Question: I have created a maven project in IntelliJ with three class files:
'''
package mavenKris;
import org.apache.hadoop.io.Text;
import org.apache.hadoop.mapreduce.Mapper;
import java.io.IOException;
import java.util.StringTokenizer;
/**
* Created with IntelliJ IDEA.
* User: kshk
* Date: 11/27/13
* Time: 2:27 PM
* To change this template use File | Settings | File Templates.
*/
public class WordMapper extends Mapper<Text,Text,Text,Text> {
private Text word = new Text();
public void map(Text key, Text value, Context context) throws IOException, InterruptedException
{
StringTokenizer itr = new StringTokenizer(value.toString(),",");
while (itr.hasMoreTokens())
{
word.set(itr.nextToken());
context.write(key, word);
}
}
}
'''
and
'''
package mavenKris;
import org.apache.hadoop.io.Text;
import org.apache.hadoop.mapreduce.Reducer;
import java.io.IOException;
/**
* Created with IntelliJ IDEA.
* User: kshk
* Date: 11/27/13
* Time: 2:29 PM
* To change this template use File | Settings | File Templates.
*/
public class AllTranslationsReducer extends Reducer<Text, Text, Text, Text> {
private Text result = new Text();
@Override
protected void reduce(Text key, Iterable<Text> values, Context context) throws IOException, InterruptedException {
String translations = "";
for (Text val : values) {
translations += "|" + val.toString();
}
result.set(translations);
context.write(key, result);
}
}
'''
and main...
'''
package mavenKris;
import org.apache.hadoop.conf.Configuration;
import org.apache.hadoop.fs.Path;
import org.apache.hadoop.io.Text;
import org.apache.hadoop.mapreduce.Job;
import org.apache.hadoop.mapreduce.lib.input.FileInputFormat;
import org.apache.hadoop.mapreduce.lib.input.KeyValueTextInputFormat;
import org.apache.hadoop.mapreduce.lib.output.FileOutputFormat;
import org.apache.hadoop.mapreduce.lib.output.TextOutputFormat;
import java.io.IOException;
/**
* Created with IntelliJ IDEA.
* User: kshk
* Date: 11/27/13
* Time: 2:30 PM
* To change this template use File | Settings | File Templates.
*/
public class Dictionary {
public static void main(String[] args) throws Exception
{
Configuration conf = new Configuration();
Job job = new Job(conf, "dictionary");
job.setJarByClass(Dictionary.class);
job.setMapperClass(WordMapper.class);
job.setReducerClass(AllTranslationsReducer.class);
job.setOutputKeyClass(Text.class);
job.setOutputValueClass(Text.class);
job.setMapOutputKeyClass(Text.class);
job.setMapOutputValueClass(Text.class);
job.setInputFormatClass(KeyValueTextInputFormat.class);
job.setOutputFormatClass(TextOutputFormat.class);
FileInputFormat.addInputPath(job, new Path(args[0]));
FileOutputFormat.setOutputPath(job, new Path(args[1]));
boolean result = job.waitForCompletion(true);
System.exit(result ? 0 : 1);
}
}
'''
and this is how the pom.xml looks like
'''
<project xmlns="http://maven.apache.org/POM/4.0.0" xmlns:xsi="http://www.w3.org/2001/XMLSchema-instance"
xsi:schemaLocation="http://maven.apache.org/POM/4.0.0 http://maven.apache.org/xsd/maven-4.0.0.xsd">
<modelVersion>4.0.0</modelVersion>
<groupId>mavenKris</groupId>
<artifactId>mavenKris</artifactId>
<version>1.0-SNAPSHOT</version>
<packaging>jar</packaging>
<name>mavenKris</name>
<url>http://maven.apache.org</url>
<repositories>
<repository>
<id>anorak-releases</id>
<url>http://ip-10-40-3-96.cloud.trendinglines.co.uk:8081/nexus/content/repositories/releases/</url>
<releases>
<enabled>true</enabled>
</releases>
<snapshots>
<enabled>false</enabled>
</snapshots>
</repository>
<repository>
<id>atlassian-releases</id>
<url>http://repository.opencastproject.org/nexus/content/repositories/atlassian/</url>
<releases>
<enabled>true</enabled>
</releases>
<snapshots>
<enabled>false</enabled>
</snapshots>
</repository>
<repository>
<id>central</id>
<name>Maven Central</name>
<url>http://repo1.maven.org/maven2/</url>
</repository>
</repositories>
<properties>
<project.build.sourceEncoding>UTF-8</project.build.sourceEncoding>
</properties>
<dependencies>
<dependency>
<groupId>junit</groupId>
<artifactId>junit</artifactId>
<version>3.8.1</version>
<scope>test</scope>
</dependency>
<dependency>
<groupId>org.apache.hadoop</groupId>
<artifactId>hadoop-core</artifactId>
<version>1.0.3-gphd-1.2.0.0</version>
<scope>provided</scope>
</dependency>
</dependencies>
</project>
'''
I am using greenplum distribution of hadoop, now..when i run the above project I get this error....
'''
/usr/java/jdk1.7.0_40/bin/java -Didea.launcher.port=7551 -Didea.launcher.bin.path=/home/kshk/Software/idea-IC-<PHONE>/bin -Dfile.encoding=UTF-8 -classpath /usr/java/jdk1.7.0_40/jre/lib/jce.jar:/usr/java/jdk1.7.0_40/jre/lib/management-agent.jar:/usr/java/jdk1.7.0_40/jre/lib/resources.jar:/usr/java/jdk1.7.0_40/jre/lib/jfr.jar:/usr/java/jdk1.7.0_40/jre/lib/jsse.jar:/usr/java/jdk1.7.0_40/jre/lib/rt.jar:/usr/java/jdk1.7.0_40/jre/lib/plugin.jar:/usr/java/jdk1.7.0_40/jre/lib/deploy.jar:/usr/java/jdk1.7.0_40/jre/lib/charsets.jar:/usr/java/jdk1.7.0_40/jre/lib/javaws.jar:/usr/java/jdk1.7.0_40/jre/lib/jfxrt.jar:/usr/java/jdk1.7.0_40/jre/lib/ext/zipfs.jar:/usr/java/jdk1.7.0_40/jre/lib/ext/localedata.jar:/usr/java/jdk1.7.0_40/jre/lib/ext/sunpkcs11.jar:/usr/java/jdk1.7.0_40/jre/lib/ext/sunec.jar:/usr/java/jdk1.7.0_40/jre/lib/ext/dnsns.jar:/usr/java/jdk1.7.0_40/jre/lib/ext/sunjce_provider.jar:/home/kshk/IdeaProjects/mavenKris/target/classes:/home/kshk/Software/idea-IC-<PHONE>/lib/idea_rt.jar com.intellij.rt.execution.application.AppMain mavenKris.Dictionary
Exception in thread "main" java.lang.NoClassDefFoundError: org/apache/hadoop/conf/Configuration
at mavenKris.Dictionary.main(Dictionary.java:24)
at sun.reflect.NativeMethodAccessorImpl.invoke0(Native Method)
at sun.reflect.NativeMethodAccessorImpl.invoke(NativeMethodAccessorImpl.java:57)
at sun.reflect.DelegatingMethodAccessorImpl.invoke(DelegatingMethodAccessorImpl.java:43)
at java.lang.reflect.Method.invoke(Method.java:606)
at com.intellij.rt.execution.application.AppMain.main(AppMain.java:120)
Caused by: java.lang.ClassNotFoundException: org.apache.hadoop.conf.Configuration
at java.net.URLClassLoader$1.run(URLClassLoader.java:366)
at java.net.URLClassLoader$1.run(URLClassLoader.java:355)
at java.security.AccessController.doPrivileged(Native Method)
at java.net.URLClassLoader.findClass(URLClassLoader.java:354)
at java.lang.ClassLoader.loadClass(ClassLoader.java:424)
at sun.misc.Launcher$AppClassLoader.loadClass(Launcher.java:308)
at java.lang.ClassLoader.loadClass(ClassLoader.java:357)
... 6 more
Process finished with exit code 1
'''
any ideas?
If i specify the path the class path from commandline it called the Dictionary class but gives error, so there must be some setting on my IDE which is not speciying the class path to hadoop-core at runtime.....
'''
[kshk@localhost mavenKris]$ /usr/java/jdk1.7.0_40/bin/java -Didea.launcher.port=7537 -Didea.launcher.bin.path=/home/kshk/Software/idea-IC-<PHONE>/bin -Dfile.encoding=UTF-8 -classpath /usr/java/jdk1.7.0_40/jre/lib/jce.jar:/usr/java/jdk1.7.0_40/jre/lib/management-agent.jar:/usr/java/jdk1.7.0_40/jre/lib/resources.jar:/usr/java/jdk1.7.0_40/jre/lib/jfr.jar:/usr/java/jdk1.7.0_40/jre/lib/jsse.jar:/usr/java/jdk1.7.0_40/jre/lib/rt.jar:/usr/java/jdk1.7.0_40/jre/lib/plugin.jar:/usr/java/jdk1.7.0_40/jre/lib/deploy.jar:/usr/java/jdk1.7.0_40/jre/lib/charsets.jar:/usr/java/jdk1.7.0_40/jre/lib/javaws.jar:/usr/java/jdk1.7.0_40/jre/lib/jfxrt.jar:/usr/java/jdk1.7.0_40/jre/lib/ext/zipfs.jar:/usr/java/jdk1.7.0_40/jre/lib/ext/localedata.jar:/usr/java/jdk1.7.0_40/jre/lib/ext/sunpkcs11.jar:/usr/java/jdk1.7.0_40/jre/lib/ext/sunec.jar:/usr/java/jdk1.7.0_40/jre/lib/ext/dnsns.jar:/usr/java/jdk1.7.0_40/jre/lib/ext/sunjce_provider.jar:/home/kshk/IdeaProjects/mavenKris/target/classes:/home/kshk/Software/idea-IC-<PHONE>/lib/idea_rt.jar:/home/kshk/.m2/repository/org/apache/hadoop/hadoop-core/1.0.3-gphd-1.2.0.0/hadoop-core-1.0.3-gphd-1.2.0.0.jar com.intellij.rt.execution.application.AppMain mavenKris.Dictionary
Exception in thread "main" java.lang.NoClassDefFoundError: org/apache/commons/logging/LogFactory
at org.apache.hadoop.conf.Configuration.<clinit>(Configuration.java:143)
at mavenKris.Dictionary.main(Dictionary.java:25)
at sun.reflect.NativeMethodAccessorImpl.invoke0(Native Method)
at sun.reflect.NativeMethodAccessorImpl.invoke(NativeMethodAccessorImpl.java:57)
at sun.reflect.DelegatingMethodAccessorImpl.invoke(DelegatingMethodAccessorImpl.java:43)
at java.lang.reflect.Method.invoke(Method.java:606)
at com.intellij.rt.execution.application.AppMain.main(AppMain.java:120)
Caused by: java.lang.ClassNotFoundException: org.apache.commons.logging.LogFactory
at java.net.URLClassLoader$1.run(URLClassLoader.java:366)
at java.net.URLClassLoader$1.run(URLClassLoader.java:355)
at java.security.AccessController.doPrivileged(Native Method)
at java.net.URLClassLoader.findClass(URLClassLoader.java:354)
at java.lang.ClassLoader.loadClass(ClassLoader.java:424)
at sun.misc.Launcher$AppClassLoader.loadClass(Launcher.java:308)
at java.lang.ClassLoader.loadClass(ClassLoader.java:357)
... 7 more
[kshk@localhost mavenKris]$
'''
after adding path to commons-logging-1.0.3.jar..........
'''
[kshk@localhost repository]$ /usr/java/jdk1.7.0_40/bin/java -Didea.launcher.port=7537 -Didea.launcher.bin.path=/home/kshk/Software/idea-IC-<PHONE>/bin -Dfile.encoding=UTF-8 -classpath /usr/java/jdk1.7.0_40/jre/lib/jce.jar:/usr/java/jdk1.7.0_40/jre/lib/management-agent.jar:/usr/java/jdk1.7.0_40/jre/lib/resources.jar:/usr/java/jdk1.7.0_40/jre/lib/jfr.jar:/usr/java/jdk1.7.0_40/jre/lib/jsse.jar:/usr/java/jdk1.7.0_40/jre/lib/rt.jar:/usr/java/jdk1.7.0_40/jre/lib/plugin.jar:/usr/java/jdk1.7.0_40/jre/lib/deploy.jar:/usr/java/jdk1.7.0_40/jre/lib/charsets.jar:/usr/java/jdk1.7.0_40/jre/lib/javaws.jar:/usr/java/jdk1.7.0_40/jre/lib/jfxrt.jar:/usr/java/jdk1.7.0_40/jre/lib/ext/zipfs.jar:/usr/java/jdk1.7.0_40/jre/lib/ext/localedata.jar:/usr/java/jdk1.7.0_40/jre/lib/ext/sunpkcs11.jar:/usr/java/jdk1.7.0_40/jre/lib/ext/sunec.jar:/usr/java/jdk1.7.0_40/jre/lib/ext/dnsns.jar:/usr/java/jdk1.7.0_40/jre/lib/ext/sunjce_provider.jar:/home/kshk/IdeaProjects/mavenKris/target/classes:/home/kshk/Software/idea-IC-<PHONE>/lib/idea_rt.jar:/home/kshk/.m2/repository/org/apache/hadoop/hadoop-core/1.0.3-gphd-1.2.0.0/hadoop-core-1.0.3-gphd-1.2.0.0.jar:/home/kshk/.m2/repository/commons-logging/commons-logging/1.0.3/commons-logging-1.0.3.jar com.intellij.rt.execution.application.AppMain mavenKris.Dictionary
Exception in thread "main" java.lang.NoClassDefFoundError: org/apache/commons/configuration/Configuration
at org.apache.hadoop.metrics2.lib.DefaultMetricsSystem.<init>(DefaultMetricsSystem.java:37)
at org.apache.hadoop.metrics2.lib.DefaultMetricsSystem.<clinit>(DefaultMetricsSystem.java:34)
at org.apache.hadoop.security.UgiInstrumentation.create(UgiInstrumentation.java:51)
at org.apache.hadoop.security.UserGroupInformation.initialize(UserGroupInformation.java:216)
at org.apache.hadoop.security.UserGroupInformation.ensureInitialized(UserGroupInformation.java:184)
at org.apache.hadoop.security.UserGroupInformation.isSecurityEnabled(UserGroupInformation.java:236)
at org.apache.hadoop.security.KerberosName.<clinit>(KerberosName.java:79)
at org.apache.hadoop.security.UserGroupInformation.initialize(UserGroupInformation.java:209)
at org.apache.hadoop.security.UserGroupInformation.ensureInitialized(UserGroupInformation.java:184)
at org.apache.hadoop.security.UserGroupInformation.isSecurityEnabled(UserGroupInformation.java:236)
at org.apache.hadoop.security.UserGroupInformation.getLoginUser(UserGroupInformation.java:466)
at org.apache.hadoop.security.UserGroupInformation.getCurrentUser(UserGroupInformation.java:452)
at org.apache.hadoop.mapreduce.JobContext.<init>(JobContext.java:80)
at org.apache.hadoop.mapreduce.Job.<init>(Job.java:50)
at org.apache.hadoop.mapreduce.Job.<init>(Job.java:54)
at mavenKris.Dictionary.main(Dictionary.java:26)
at sun.reflect.NativeMethodAccessorImpl.invoke0(Native Method)
at sun.reflect.NativeMethodAccessorImpl.invoke(NativeMethodAccessorImpl.java:57)
at sun.reflect.DelegatingMethodAccessorImpl.invoke(DelegatingMethodAccessorImpl.java:43)
at java.lang.reflect.Method.invoke(Method.java:606)
at com.intellij.rt.execution.application.AppMain.main(AppMain.java:120)
Caused by: java.lang.ClassNotFoundException: org.apache.commons.configuration.Configuration
at java.net.URLClassLoader$1.run(URLClassLoader.java:366)
at java.net.URLClassLoader$1.run(URLClassLoader.java:355)
at java.security.AccessController.doPrivileged(Native Method)
at java.net.URLClassLoader.findClass(URLClassLoader.java:354)
at java.lang.ClassLoader.loadClass(ClassLoader.java:424)
at sun.misc.Launcher$AppClassLoader.loadClass(Launcher.java:308)
at java.lang.ClassLoader.loadClass(ClassLoader.java:357)
... 21 more
'''
added :/home/kshk/.m2/repository/commons-configuration/commons-configuration/1.6/commons-configuration-1.6.jar to path....
'''
[kshk@localhost repository]$ /usr/java/jdk1.7.0_40/bin/java -Didea.launcher.port=7537 -Didea.launcher.bin.path=/home/kshk/Software/idea-IC-<PHONE>/bin -Dfile.encoding=UTF-8 -classpath /usr/java/jdk1.7.0_40/jre/lib/jce.jar:/usr/java/jdk1.7.0_40/jre/lib/management-agent.jar:/usr/java/jdk1.7.0_40/jre/lib/resources.jar:/usr/java/jdk1.7.0_40/jre/lib/jfr.jar:/usr/java/jdk1.7.0_40/jre/lib/jsse.jar:/usr/java/jdk1.7.0_40/jre/lib/rt.jar:/usr/java/jdk1.7.0_40/jre/lib/plugin.jar:/usr/java/jdk1.7.0_40/jre/lib/deploy.jar:/usr/java/jdk1.7.0_40/jre/lib/charsets.jar:/usr/java/jdk1.7.0_40/jre/lib/javaws.jar:/usr/java/jdk1.7.0_40/jre/lib/jfxrt.jar:/usr/java/jdk1.7.0_40/jre/lib/ext/zipfs.jar:/usr/java/jdk1.7.0_40/jre/lib/ext/localedata.jar:/usr/java/jdk1.7.0_40/jre/lib/ext/sunpkcs11.jar:/usr/java/jdk1.7.0_40/jre/lib/ext/sunec.jar:/usr/java/jdk1.7.0_40/jre/lib/ext/dnsns.jar:/usr/java/jdk1.7.0_40/jre/lib/ext/sunjce_provider.jar:/home/kshk/IdeaProjects/mavenKris/target/classes:/home/kshk/Software/idea-IC-<PHONE>/lib/idea_rt.jar:/home/kshk/.m2/repository/org/apache/hadoop/hadoop-core/1.0.3-gphd-1.2.0.0/hadoop-core-1.0.3-gphd-1.2.0.0.jar:/home/kshk/.m2/repository/commons-logging/commons-logging/1.0.3/commons-logging-1.0.3.jar:/home/kshk/.m2/repository/commons-configuration/commons-configuration/1.6/commons-configuration-1.6.jar com.intellij.rt.execution.application.AppMain mavenKris.Dictionary
Exception in thread "main" java.lang.NoClassDefFoundError: org/apache/commons/lang/StringUtils
at org.apache.hadoop.metrics2.lib.MetricMutableStat.<init>(MetricMutableStat.java:59)
at org.apache.hadoop.metrics2.impl.MetricsSystemImpl.<init>(MetricsSystemImpl.java:75)
at org.apache.hadoop.metrics2.impl.MetricsSystemImpl.<init>(MetricsSystemImpl.java:120)
at org.apache.hadoop.metrics2.lib.DefaultMetricsSystem.<init>(DefaultMetricsSystem.java:37)
at org.apache.hadoop.metrics2.lib.DefaultMetricsSystem.<clinit>(DefaultMetricsSystem.java:34)
at org.apache.hadoop.security.UgiInstrumentation.create(UgiInstrumentation.java:51)
at org.apache.hadoop.security.UserGroupInformation.initialize(UserGroupInformation.java:216)
at org.apache.hadoop.security.UserGroupInformation.ensureInitialized(UserGroupInformation.java:184)
at org.apache.hadoop.security.UserGroupInformation.isSecurityEnabled(UserGroupInformation.java:236)
at org.apache.hadoop.security.KerberosName.<clinit>(KerberosName.java:79)
at org.apache.hadoop.security.UserGroupInformation.initialize(UserGroupInformation.java:209)
at org.apache.hadoop.security.UserGroupInformation.ensureInitialized(UserGroupInformation.java:184)
at org.apache.hadoop.security.UserGroupInformation.isSecurityEnabled(UserGroupInformation.java:236)
at org.apache.hadoop.security.UserGroupInformation.getLoginUser(UserGroupInformation.java:466)
at org.apache.hadoop.security.UserGroupInformation.getCurrentUser(UserGroupInformation.java:452)
at org.apache.hadoop.mapreduce.JobContext.<init>(JobContext.java:80)
at org.apache.hadoop.mapreduce.Job.<init>(Job.java:50)
at org.apache.hadoop.mapreduce.Job.<init>(Job.java:54)
at mavenKris.Dictionary.main(Dictionary.java:26)
at sun.reflect.NativeMethodAccessorImpl.invoke0(Native Method)
at sun.reflect.NativeMethodAccessorImpl.invoke(NativeMethodAccessorImpl.java:57)
at sun.reflect.DelegatingMethodAccessorImpl.invoke(DelegatingMethodAccessorImpl.java:43)
at java.lang.reflect.Method.invoke(Method.java:606)
at com.intellij.rt.execution.application.AppMain.main(AppMain.java:120)
Caused by: java.lang.ClassNotFoundException: org.apache.commons.lang.StringUtils
at java.net.URLClassLoader$1.run(URLClassLoader.java:366)
at java.net.URLClassLoader$1.run(URLClassLoader.java:355)
at java.security.AccessController.doPrivileged(Native Method)
at java.net.URLClassLoader.findClass(URLClassLoader.java:354)
at java.lang.ClassLoader.loadClass(ClassLoader.java:424)
at sun.misc.Launcher$AppClassLoader.loadClass(Launcher.java:308)
at java.lang.ClassLoader.loadClass(ClassLoader.java:357)
... 24 more
'''
added :/home/kshk/.m2/repository/commons-lang/commons-lang/2.1/commons-lang-2.1.jar to classpath
'''
[kshk@localhost tmp]$ /usr/java/jdk1.7.0_40/bin/java -Didea.launcher.port=7537 -Didea.launcher.bin.path=/home/kshk/Software/idea-IC-<PHONE>/bin -Dfile.encoding=UTF-8 -classpath /usr/java/jdk1.7.0_40/jre/lib/jce.jar:/usr/java/jdk1.7.0_40/jre/lib/management-agent.jar:/usr/java/jdk1.7.0_40/jre/lib/resources.jar:/usr/java/jdk1.7.0_40/jre/lib/jfr.jar:/usr/java/jdk1.7.0_40/jre/lib/jsse.jar:/usr/java/jdk1.7.0_40/jre/lib/rt.jar:/usr/java/jdk1.7.0_40/jre/lib/plugin.jar:/usr/java/jdk1.7.0_40/jre/lib/deploy.jar:/usr/java/jdk1.7.0_40/jre/lib/charsets.jar:/usr/java/jdk1.7.0_40/jre/lib/javaws.jar:/usr/java/jdk1.7.0_40/jre/lib/jfxrt.jar:/usr/java/jdk1.7.0_40/jre/lib/ext/zipfs.jar:/usr/java/jdk1.7.0_40/jre/lib/ext/localedata.jar:/usr/java/jdk1.7.0_40/jre/lib/ext/sunpkcs11.jar:/usr/java/jdk1.7.0_40/jre/lib/ext/sunec.jar:/usr/java/jdk1.7.0_40/jre/lib/ext/dnsns.jar:/usr/java/jdk1.7.0_40/jre/lib/ext/sunjce_provider.jar:/home/kshk/IdeaProjects/mavenKris/target/classes:/home/kshk/Software/idea-IC-<PHONE>/lib/idea_rt.jar:/home/kshk/.m2/repository/org/apache/hadoop/hadoop-core/1.0.3-gphd-1.2.0.0/hadoop-core-1.0.3-gphd-1.2.0.0.jar:/home/kshk/.m2/repository/commons-logging/commons-logging/1.0.3/commons-logging-1.0.3.jar:/home/kshk/.m2/repository/commons-configuration/commons-configuration/1.6/commons-configuration-1.6.jar:/home/kshk/.m2/repository/commons-lang/commons-lang/2.1/commons-lang-2.1.jar com.intellij.rt.execution.application.AppMain mavenKris.Dictionary
Exception in thread "main" java.lang.ArrayIndexOutOfBoundsException: 0
at mavenKris.Dictionary.main(Dictionary.java:37)
at sun.reflect.NativeMethodAccessorImpl.invoke0(Native Method)
at sun.reflect.NativeMethodAccessorImpl.invoke(NativeMethodAccessorImpl.java:57)
at sun.reflect.DelegatingMethodAccessorImpl.invoke(DelegatingMethodAccessorImpl.java:43)
at java.lang.reflect.Method.invoke(Method.java:606)
at com.intellij.rt.execution.application.AppMain.main(AppMain.java:120)
[kshk@localhost tmp]$
'''
EDIT:
library jars in intellij

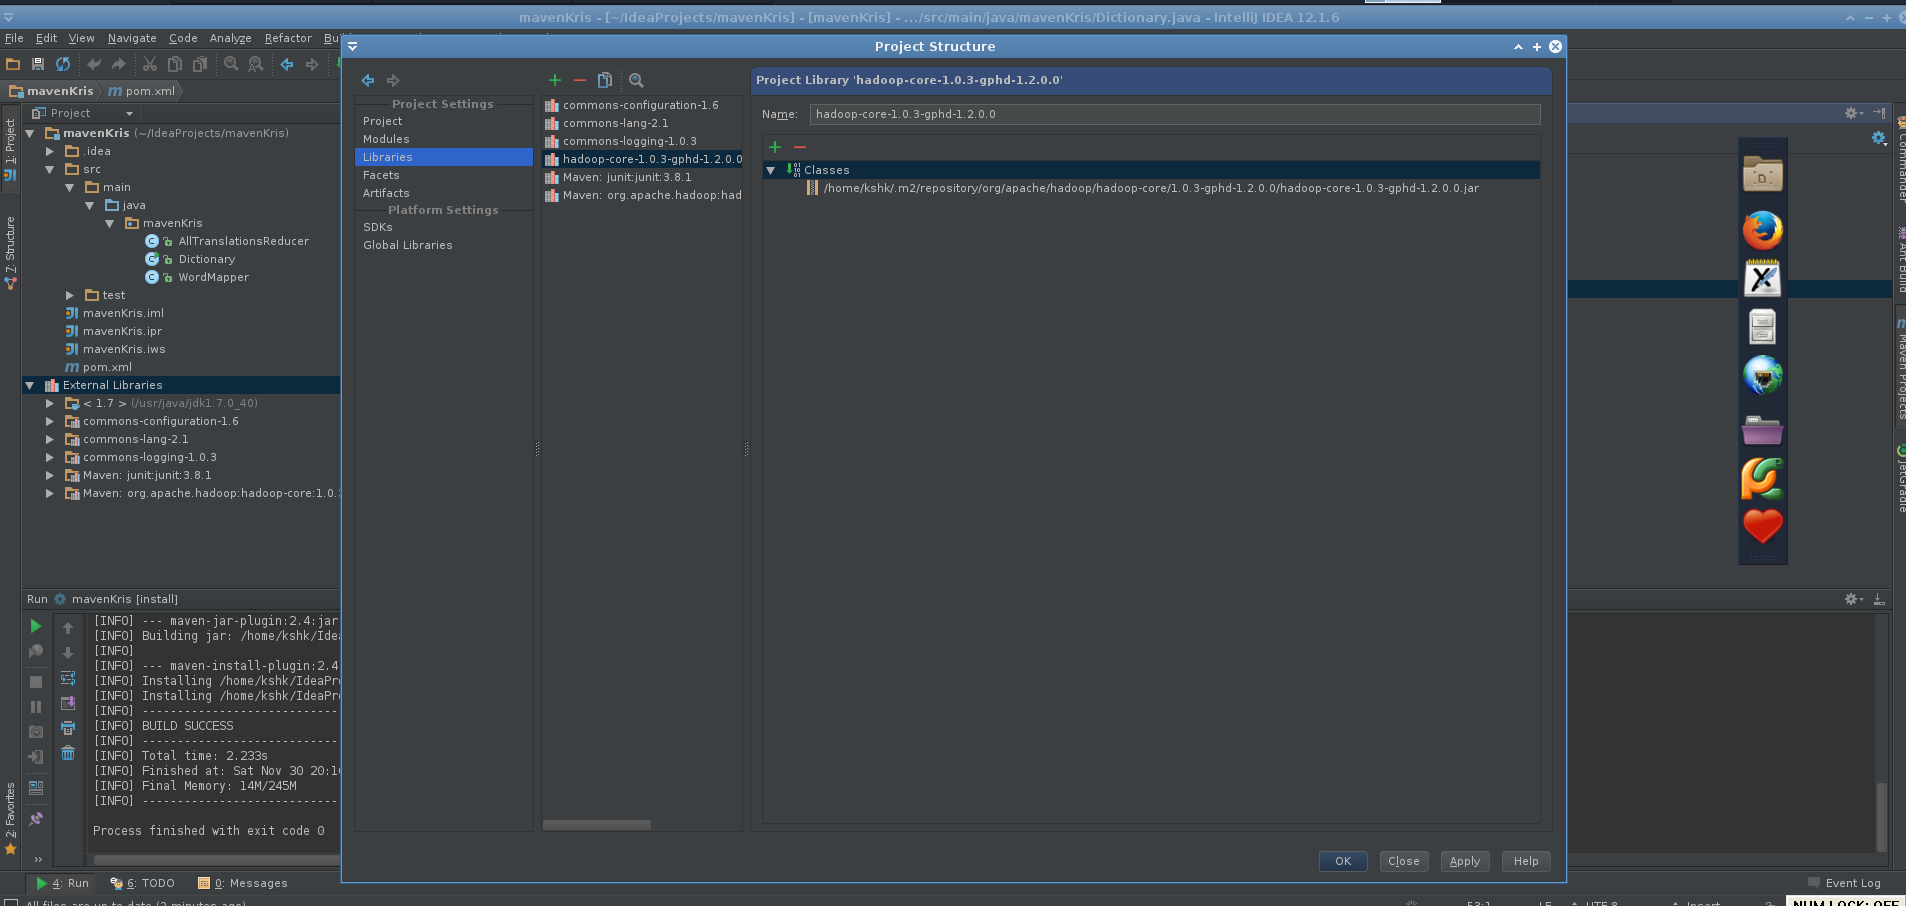
Answer: Since you are running it from IDE, you should first change your pom to:
'''
<project xmlns="http://maven.apache.org/POM/4.0.0" xmlns:xsi="http://www.w3.org/2001/XMLSchema-instance"
xsi:schemaLocation="http://maven.apache.org/POM/4.0.0 http://maven.apache.org/xsd/maven-4.0.0.xsd">
<modelVersion>4.0.0</modelVersion>
<groupId>mavenKris</groupId>
<artifactId>mavenKris</artifactId>
<version>1.0-SNAPSHOT</version>
<packaging>jar</packaging>
<name>mavenKris</name>
<url>http://maven.apache.org</url>
<build>
<plugins>
<plugin>
<groupId>org.apache.maven.plugins</groupId>
<artifactId>maven-compiler-plugin</artifactId>
<version>3.1</version>
<configuration>
<source>1.6</source>
<target>1.6</target>
</configuration>
</plugin>
</plugins>
</build>
<repositories>
<repository>
<id>anorak-releases</id>
<url>http://ip-10-40-3-96.cloud.trendinglines.co.uk:8081/nexus/content/repositories/releases/</url>
<releases>
<enabled>true</enabled>
</releases>
<snapshots>
<enabled>false</enabled>
</snapshots>
</repository>
<repository>
<id>atlassian-releases</id>
<url>http://repository.opencastproject.org/nexus/content/repositories/atlassian/</url>
<releases>
<enabled>true</enabled>
</releases>
<snapshots>
<enabled>false</enabled>
</snapshots>
</repository>
<repository>
<id>central</id>
<name>Maven Central</name>
<url>http://repo1.maven.org/maven2/</url>
</repository>
</repositories>
<properties>
<project.build.sourceEncoding>UTF-8</project.build.sourceEncoding>
</properties>
<dependencies>
<dependency>
<groupId>junit</groupId>
<artifactId>junit</artifactId>
<version>3.8.1</version>
<scope>test</scope>
</dependency>
<dependency>
<groupId>org.apache.hadoop</groupId>
<artifactId>hadoop-core</artifactId>
<version>1.0.3-gphd-1.2.0.0</version>
<scope>provided</scope>
</dependency>
</dependencies>
</project>
'''
I suppose that anorak-releases is local mvn repository and that you have hadoop-core there. Check if it is there since it wasn't working for me, so I had to put :
'''
<dependency>
<groupId>org.apache.hadoop</groupId>
<artifactId>hadoop-core</artifactId>
<version>0.20.2</version>
</dependency>
'''
instead to get it work.
Right click on the pom file in InteliJ and chose "Synchronize POM" in order to import proper libs. Then start your program from IDE.
After this command line looks like:
> /usr/lib/jvm/java-6-sun-1.6.0.26/bin/java -Didea.launcher.port=7533
-Didea.launcher.bin.path=/opt/instalations/idea-IU-123.169/bin -Dfile.encoding=UTF-8 -classpath /usr/lib/jvm/java-6-sun-1.6.0.26/jre/lib/jce.jar:/usr/lib/jvm/java-6-sun-1.6.0.26/jre/lib/javaws.jar:/usr/lib/jvm/java-6-sun-1.6.0.26/jre/lib/plugin.jar:/usr/lib/jvm/java-6-sun-1.6.0.26/jre/lib/charsets.jar:/usr/lib/jvm/java-6-sun-1.6.0.26/jre/lib/management-agent.jar:/usr/lib/jvm/java-6-sun-1.6.0.26/jre/lib/rt.jar:/usr/lib/jvm/java-6-sun-1.6.0.26/jre/lib/jsse.jar:/usr/lib/jvm/java-6-sun-1.6.0.26/jre/lib/deploy.jar:/usr/lib/jvm/java-6-sun-1.6.0.26/jre/lib/resources.jar:/usr/lib/jvm/java-6-sun-1.6.0.26/jre/lib/ext/sunjce_provider.jar:/usr/lib/jvm/java-6-sun-1.6.0.26/jre/lib/ext/dnsns.jar:/usr/lib/jvm/java-6-sun-1.6.0.26/jre/lib/ext/sunpkcs11.jar:/usr/lib/jvm/java-6-sun-1.6.0.26/jre/lib/ext/localedata.jar:/work/eLearning/reactive_scala/hw2/untitled/mavenKris/target/classes:/root/.m2/repository/org/apache/hadoop/hadoop-core/0.20.2/hadoop-core-0.20.2.jar:/root/.m2/repository/commons-cli/commons-cli/1.2/commons-cli-1.2.jar:/root/.m2/repository/xmlenc/xmlenc/0.52/xmlenc-0.52.jar:/root/.m2/repository/commons-httpclient/commons-httpclient/3.0.1/commons-httpclient-3.0.1.jar:/root/.m2/repository/commons-logging/commons-logging/1.0.3/commons-logging-1.0.3.jar:/root/.m2/repository/commons-codec/commons-codec/1.3/commons-codec-1.3.jar:/root/.m2/repository/commons-net/commons-net/1.4.1/commons-net-1.4.1.jar:/root/.m2/repository/oro/oro/2.0.8/oro-2.0.8.jar:/root/.m2/repository/org/mortbay/jetty/jetty/6.1.14/jetty-6.1.14.jar:/root/.m2/repository/org/mortbay/jetty/jetty-util/6.1.14/jetty-util-6.1.14.jar:/root/.m2/repository/org/mortbay/jetty/servlet-api-2.5/6.1.14/servlet-api-2.5-6.1.14.jar:/root/.m2/repository/tomcat/jasper-runtime/5.5.12/jasper-runtime-5.5.12.jar:/root/.m2/repository/tomcat/jasper-compiler/5.5.12/jasper-compiler-5.5.12.jar:/root/.m2/repository/org/mortbay/jetty/jsp-api-2.1/6.1.14/jsp-api-2.1-6.1.14.jar:/root/.m2/repository/org/mortbay/jetty/jsp-2.1/6.1.14/jsp-2.1-6.1.14.jar:/root/.m2/repository/org/eclipse/jdt/core/3.1.1/core-3.1.1.jar:/root/.m2/repository/ant/ant/1.6.5/ant-1.6.5.jar:/root/.m2/repository/commons-el/commons-el/1.0/commons-el-1.0.jar:/root/.m2/repository/net/java/dev/jets3t/jets3t/0.7.1/jets3t-0.7.1.jar:/root/.m2/repository/net/sf/kosmosfs/kfs/0.3/kfs-0.3.jar:/root/.m2/repository/hsqldb/hsqldb/1.8.0.10/hsqldb-1.8.0.10.jar:/opt/instalations/idea-IU-123.169/lib/idea_rt.jar
com.intellij.rt.execution.application.AppMain mavenKris.Dictionary
dictionary.txt output.txt